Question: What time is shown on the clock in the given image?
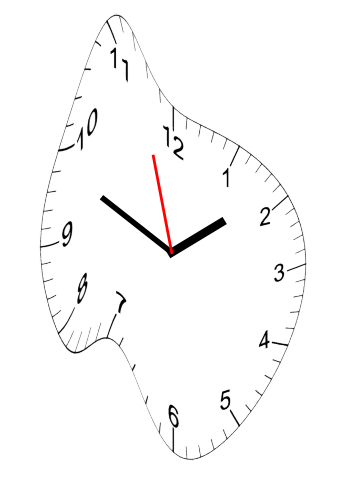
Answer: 01:48:57